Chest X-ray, PA view. Patient: 57 years old, sex M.
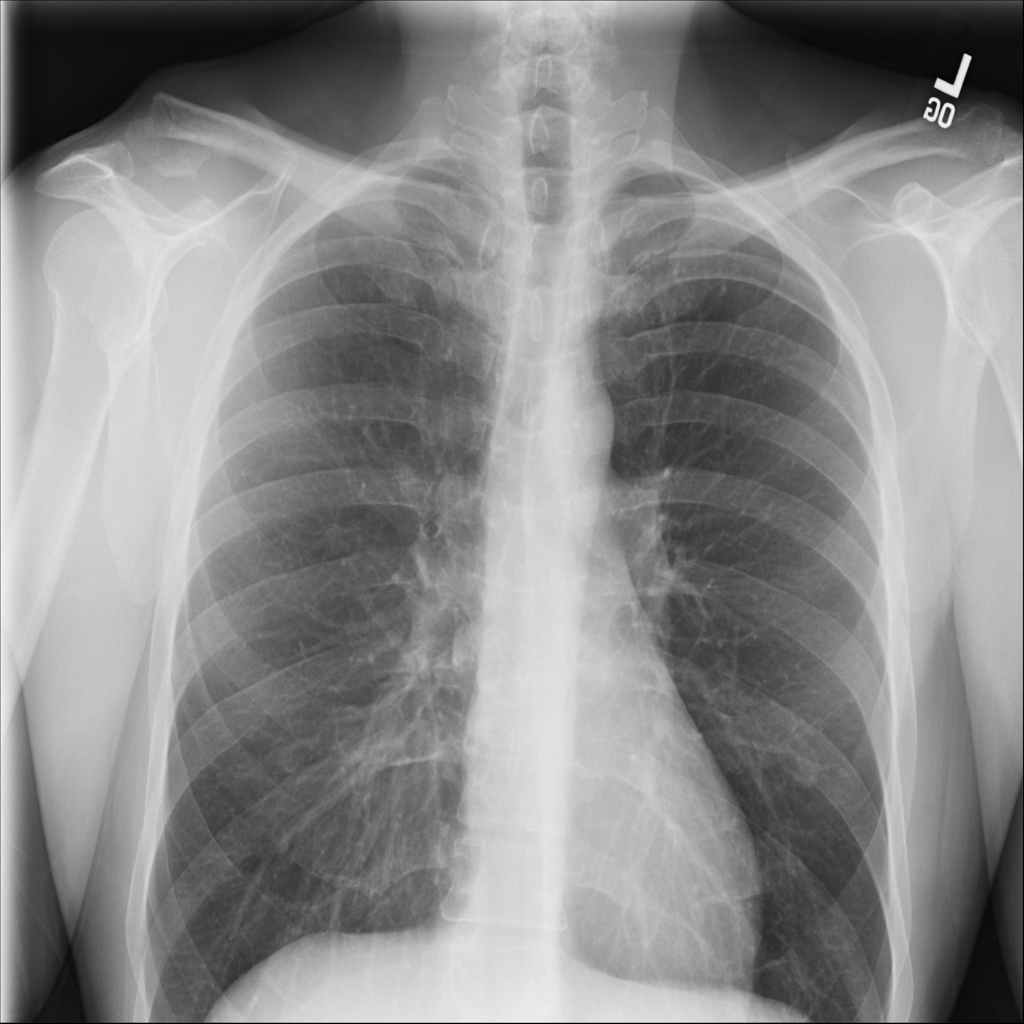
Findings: Atelectasis